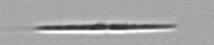
Label: pennate_Pseudo-nitzschia